Question: I add a button at the LoginViewController.
Here is the code in LoginViewComtroller
'''
loginButton?.addTarget(self, action: #selector(LoginViewController.wechatLogin), for: .touchDown)
func wechatLogin() {
sendWXAuthRequest()
}
func sendWXAuthRequest() {
print("hello")
let req: SendAuthReq = SendAuthReq()
req.scope = "snsapi_userinfo,snsapi_base"
WXApi.send(req)
}
func onResp(_ resp: BaseResp!) {
print(resp)
}
'''
Here is code in AppDelegate.swift
'''
func application(_ application: UIApplication, didFinishLaunchingWithOptions launchOptions: [UIApplicationLaunchOptionsKey: Any]?) -> Bool {
// Override point for customization after application launch.
//register
buildKeyWindow()
let right = WXApi.registerApp("My_Appid")
print(right)
return true
}
func application(_ application: UIApplication, handleOpen url: URL) -> Bool {
return WXApi.handleOpen(url, delegate: self)
}
func application(_ application: UIApplication, open url: URL, sourceApplication: String?, annotation: Any) -> Bool {
return WXApi.handleOpen(url, delegate: self)
}
'''
When I first run the application, there is a error show when I get into WeChat.
Then I second run the it, there is a some error which said "unrecognized selector sent to instance"

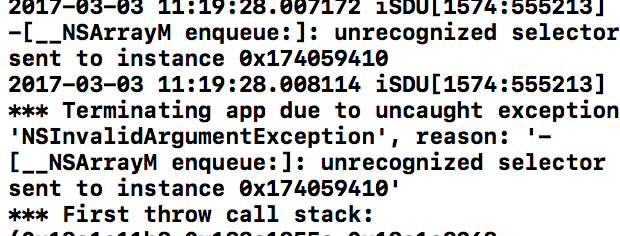
Answer: Try to change '-all_load' to '-force_load' in 'Other Linker Flags' of your Buliding settings